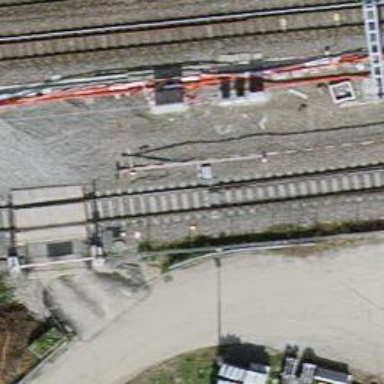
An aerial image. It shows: Railway yard with one track. The railway is electrified with contact line.